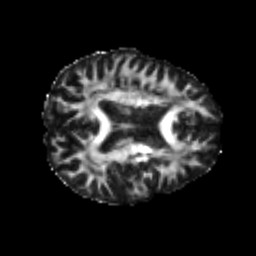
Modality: FA
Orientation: axial
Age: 21
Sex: male
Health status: healthy
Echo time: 0.074 s